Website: walmart
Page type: delivery-shipping
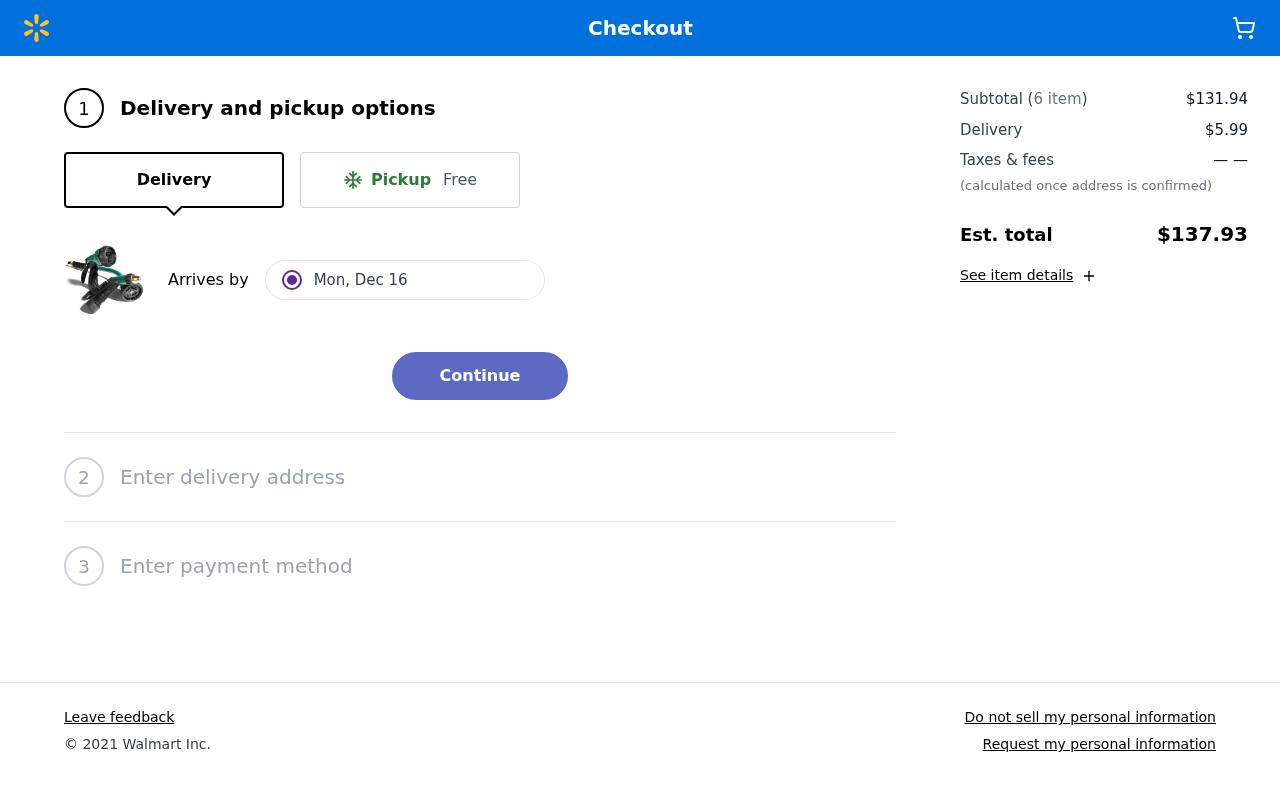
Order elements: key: ORDER_DELIVERY_DATE
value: Mon, Dec 16
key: ORDER_NUM_ITEMS
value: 6 item
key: ORDER_SUBTOTAL
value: $131.94
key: ORDER_SHIPPING_COST
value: $5.99
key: ORDER_TOTAL
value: $137.93